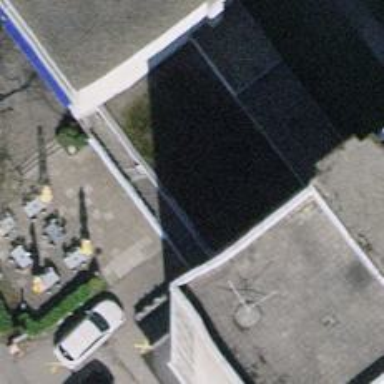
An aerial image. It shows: Restaurant.